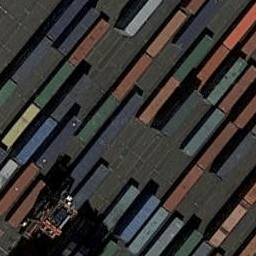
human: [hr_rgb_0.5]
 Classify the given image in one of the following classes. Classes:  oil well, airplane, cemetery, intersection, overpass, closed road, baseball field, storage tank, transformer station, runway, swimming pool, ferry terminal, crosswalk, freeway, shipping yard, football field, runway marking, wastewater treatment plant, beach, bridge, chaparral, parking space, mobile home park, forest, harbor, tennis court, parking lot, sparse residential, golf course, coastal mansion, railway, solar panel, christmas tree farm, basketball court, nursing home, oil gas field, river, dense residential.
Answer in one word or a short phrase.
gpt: shipping yard